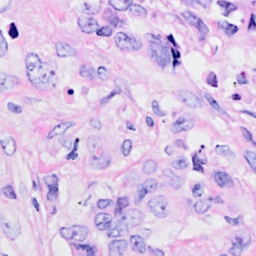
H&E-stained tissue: Breast